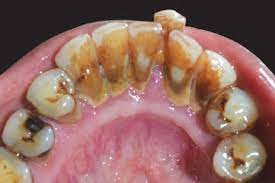
Condition: Tooth Discoloration